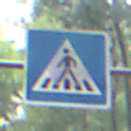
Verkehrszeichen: FussgaengerueberwegRechts
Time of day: SunriseSunset
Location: Outdoor (Nature)
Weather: NotSpecified
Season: Autumn
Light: Natural